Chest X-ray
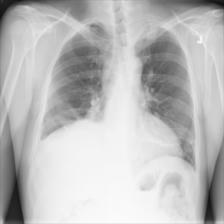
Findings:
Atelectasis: positive
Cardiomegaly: negative
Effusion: negative
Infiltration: positive
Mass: negative
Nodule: negative
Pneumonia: negative
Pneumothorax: negative
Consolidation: negative
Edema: negative
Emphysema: negative
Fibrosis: negative
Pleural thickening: negative
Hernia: negative